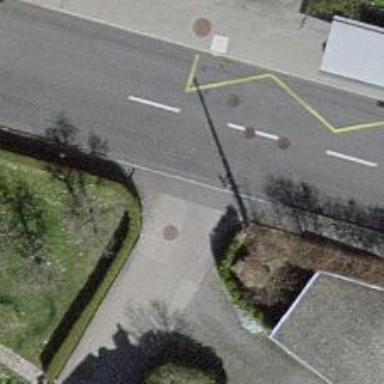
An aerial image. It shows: Unmarked crossing on the road.